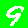
Digit: 9